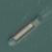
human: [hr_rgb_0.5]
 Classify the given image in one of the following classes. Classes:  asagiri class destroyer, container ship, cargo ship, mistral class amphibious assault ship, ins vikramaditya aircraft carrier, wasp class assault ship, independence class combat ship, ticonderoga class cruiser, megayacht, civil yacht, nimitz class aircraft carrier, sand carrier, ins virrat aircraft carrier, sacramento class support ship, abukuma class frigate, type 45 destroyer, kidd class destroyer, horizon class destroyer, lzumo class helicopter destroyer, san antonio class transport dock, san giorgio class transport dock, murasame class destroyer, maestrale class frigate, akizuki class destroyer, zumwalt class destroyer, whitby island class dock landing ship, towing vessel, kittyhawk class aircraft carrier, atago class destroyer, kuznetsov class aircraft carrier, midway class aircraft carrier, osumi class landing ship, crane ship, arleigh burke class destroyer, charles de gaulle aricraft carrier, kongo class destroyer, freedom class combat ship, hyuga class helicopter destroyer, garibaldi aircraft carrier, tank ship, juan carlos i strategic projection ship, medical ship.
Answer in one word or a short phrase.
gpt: Sand carrier